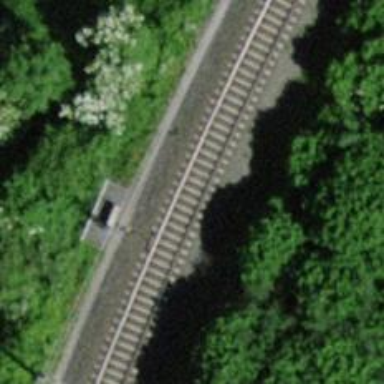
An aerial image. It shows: Railway signal.